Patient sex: M
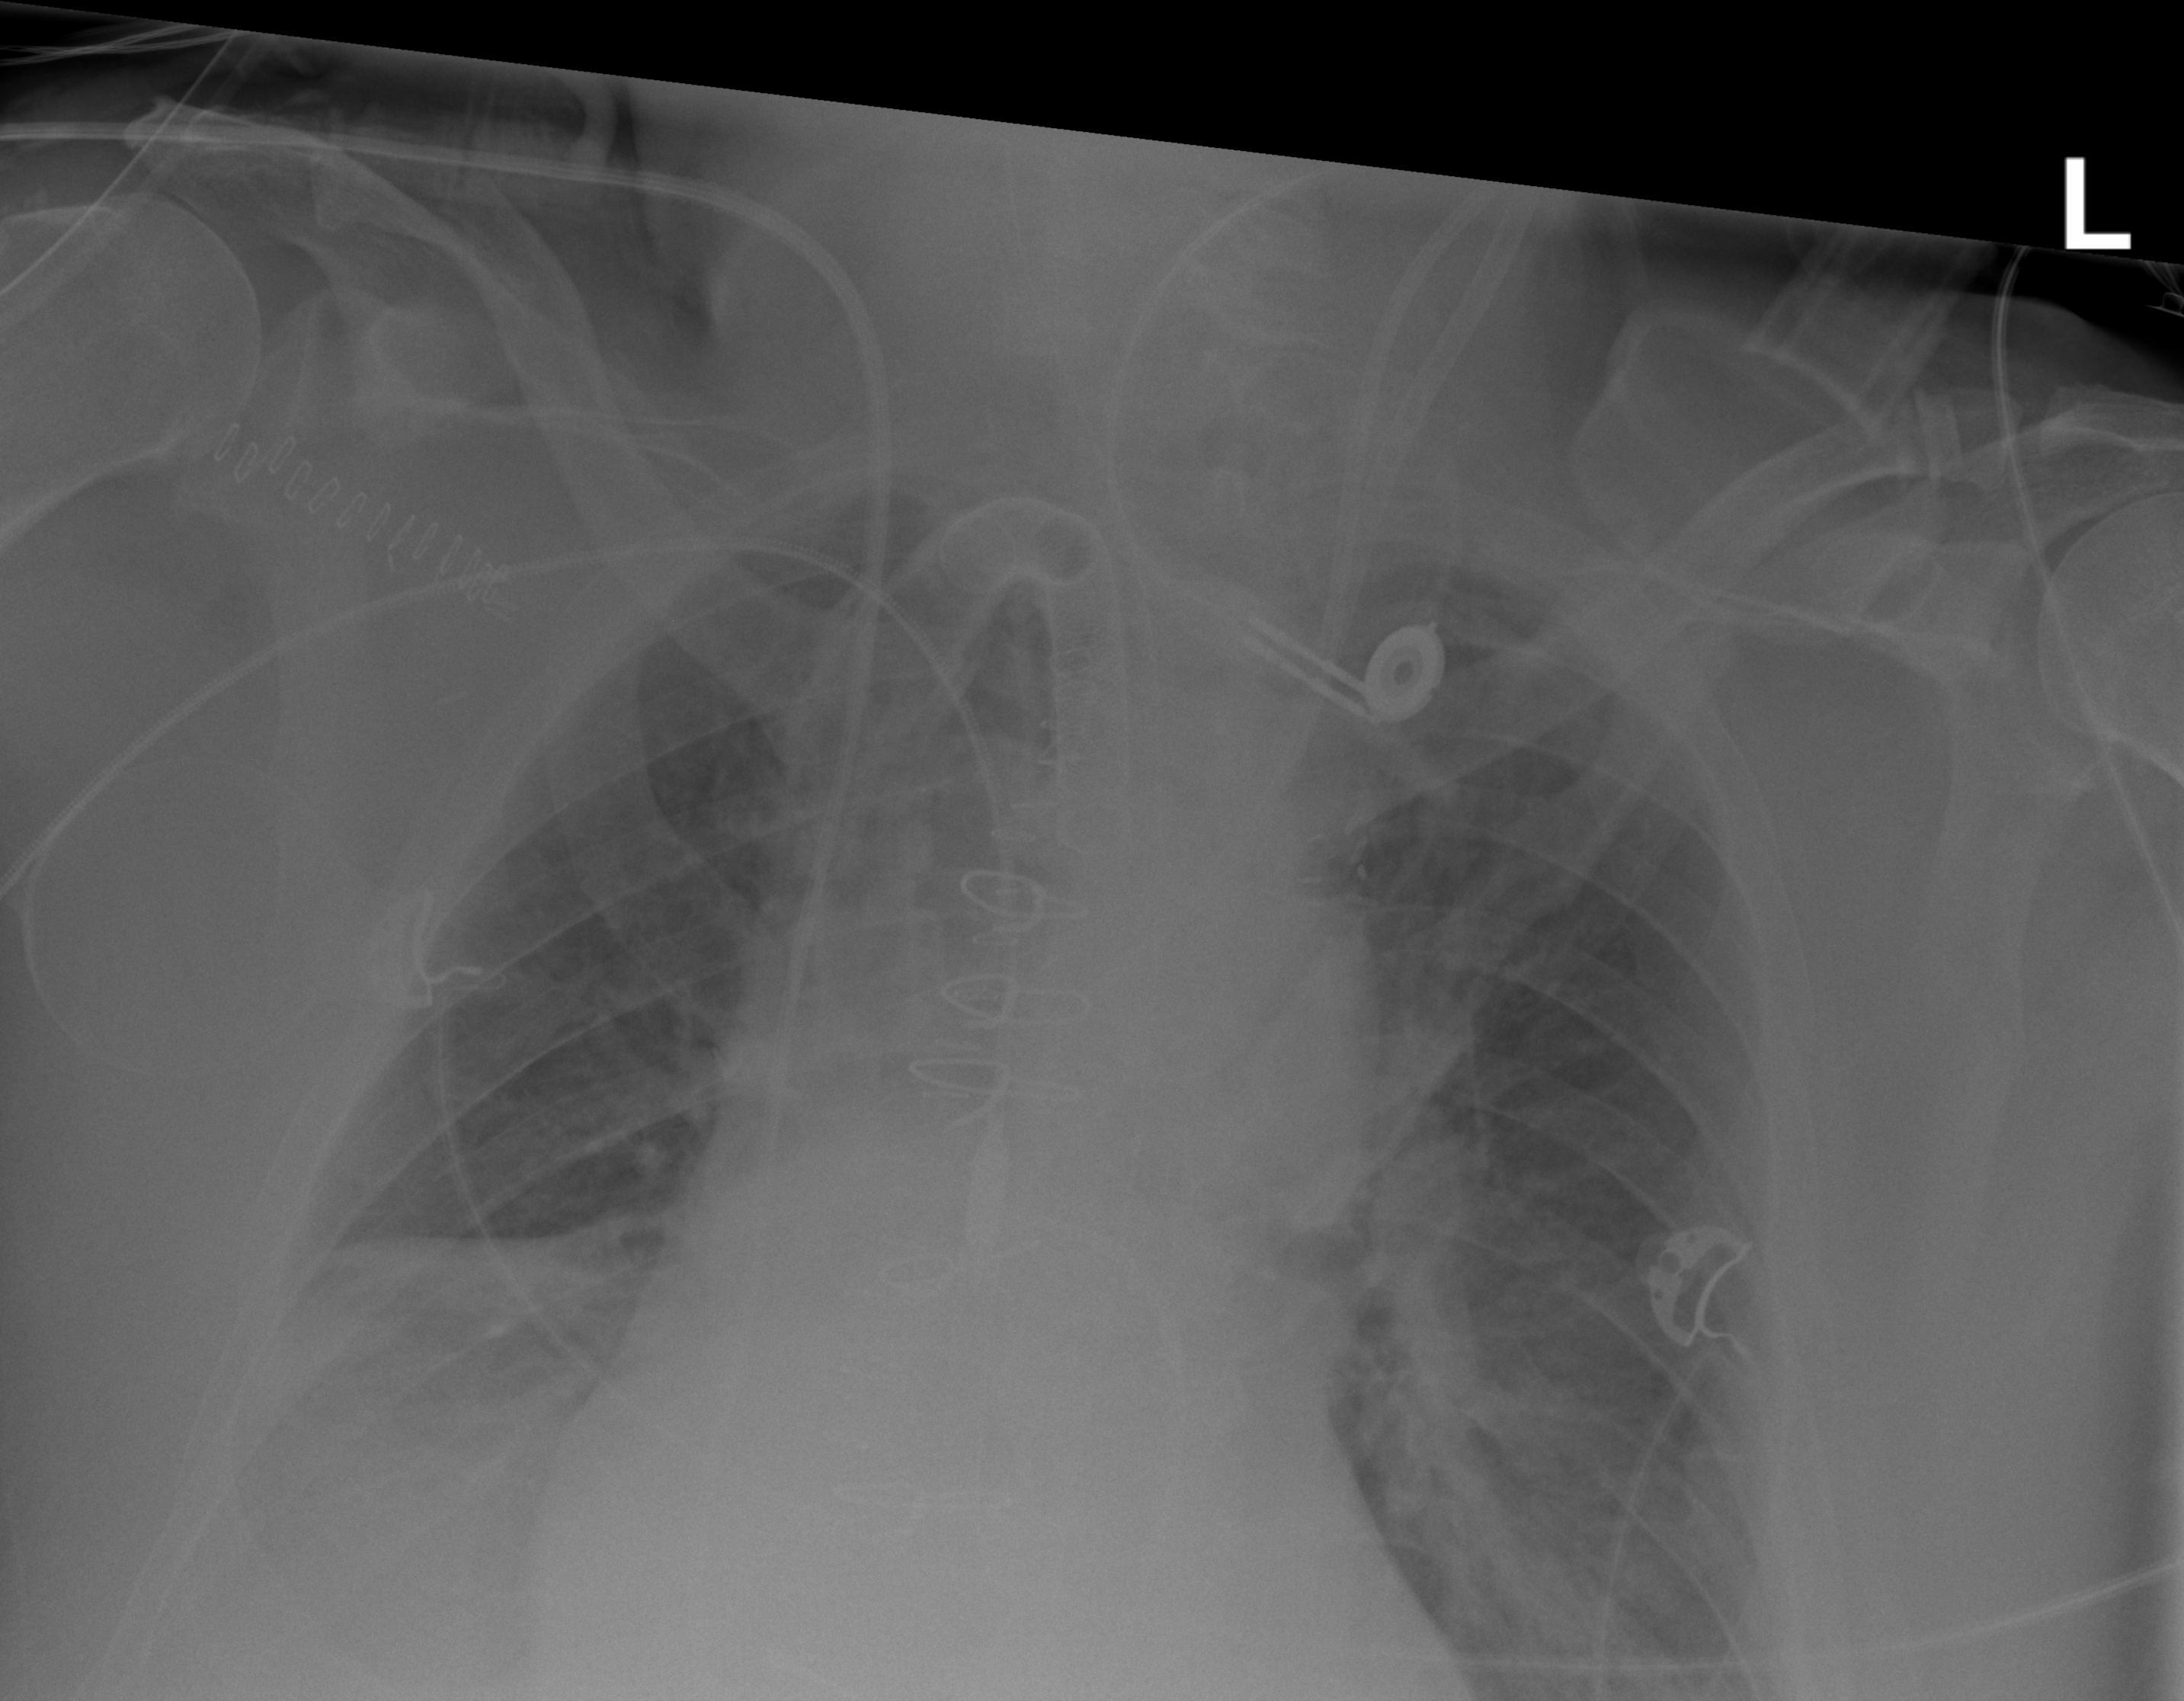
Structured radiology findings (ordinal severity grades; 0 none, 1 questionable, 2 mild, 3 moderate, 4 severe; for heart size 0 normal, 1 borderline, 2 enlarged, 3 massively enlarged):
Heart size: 2
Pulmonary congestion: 2
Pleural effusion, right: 2
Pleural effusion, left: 2
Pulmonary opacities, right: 0
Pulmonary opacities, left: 2
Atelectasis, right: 3
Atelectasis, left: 2